Field crop: maize
Growth stage: 2
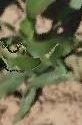
Species: maize